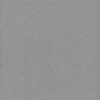
Label: dusty